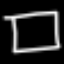
Label: square